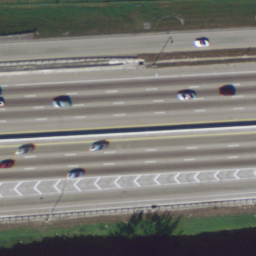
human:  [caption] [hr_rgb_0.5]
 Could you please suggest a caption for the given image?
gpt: Two straight freeways with some plants beside them .

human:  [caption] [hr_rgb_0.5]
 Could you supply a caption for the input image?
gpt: There are two straight freeways closed together .

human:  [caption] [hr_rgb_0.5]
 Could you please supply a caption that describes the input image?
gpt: Two straight freeways closed together with some cars on them .

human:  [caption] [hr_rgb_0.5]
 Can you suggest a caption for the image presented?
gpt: There are two straight freeways with some cars on them .

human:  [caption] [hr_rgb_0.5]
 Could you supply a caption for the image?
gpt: Two straight freeways closed together with some plants beside them .